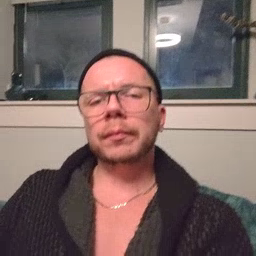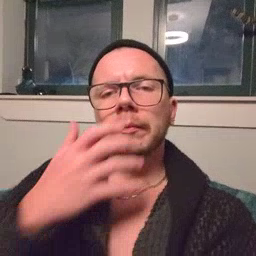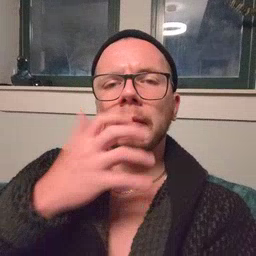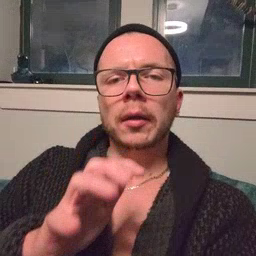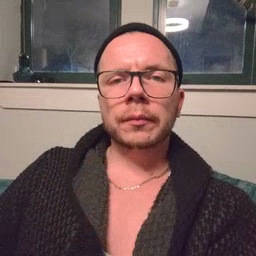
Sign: hot